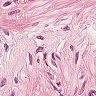
Metastatic tissue present: yes